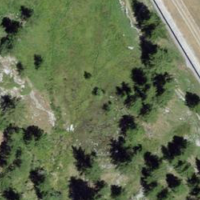
EUNIS habitat code: 31
Species observed at this site:
Sedum album
Ajuga pyramidalis